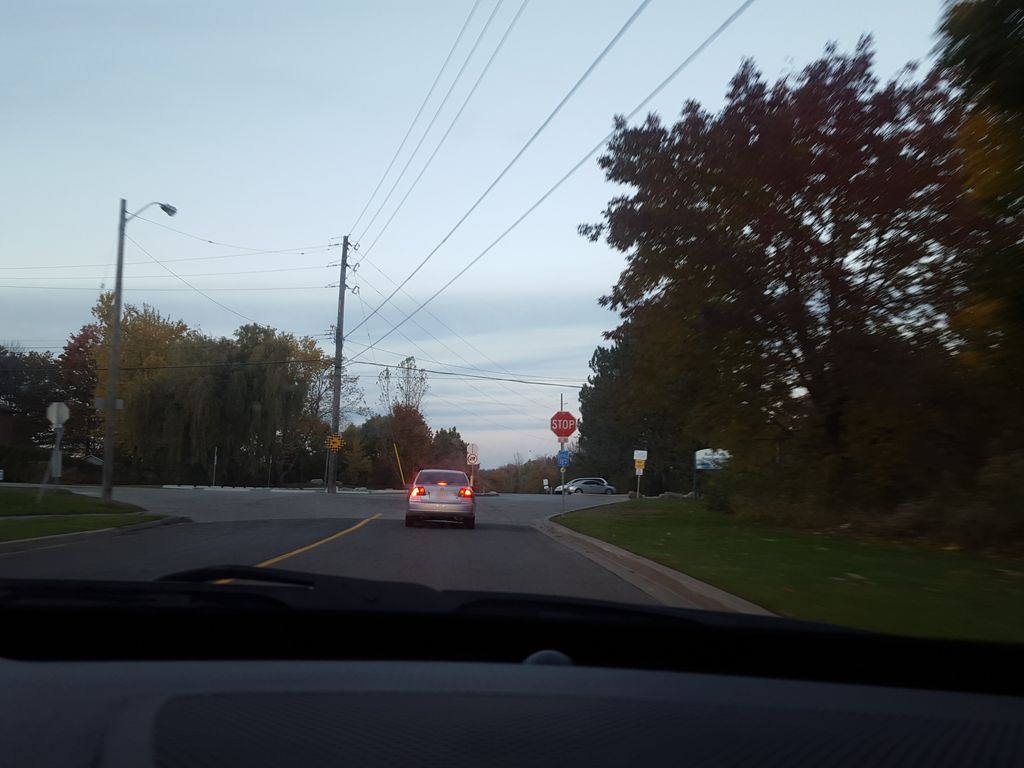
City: toronto